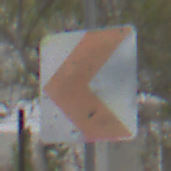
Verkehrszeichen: RichtungstafelnInKurvenKleinRechts
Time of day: Midday
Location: Outdoor (Urban)
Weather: Overcast
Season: NotSpecified
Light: Natural